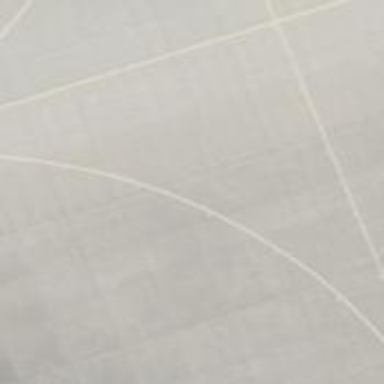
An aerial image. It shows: Taxiway at the airport with concrete surface.